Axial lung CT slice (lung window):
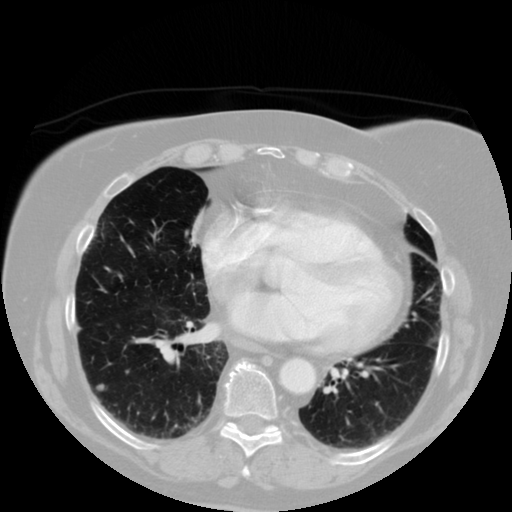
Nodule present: yes
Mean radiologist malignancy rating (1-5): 3